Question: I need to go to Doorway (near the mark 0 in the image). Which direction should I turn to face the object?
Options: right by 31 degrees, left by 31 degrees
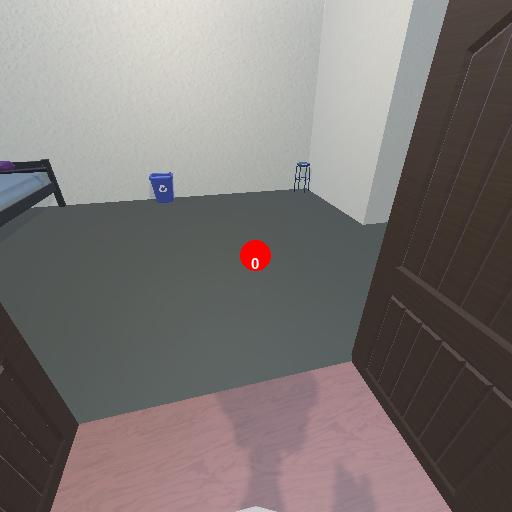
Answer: right by 31 degrees